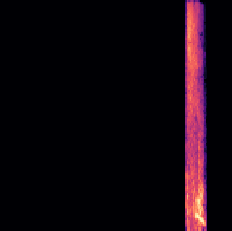
Sound class: Person sneeze